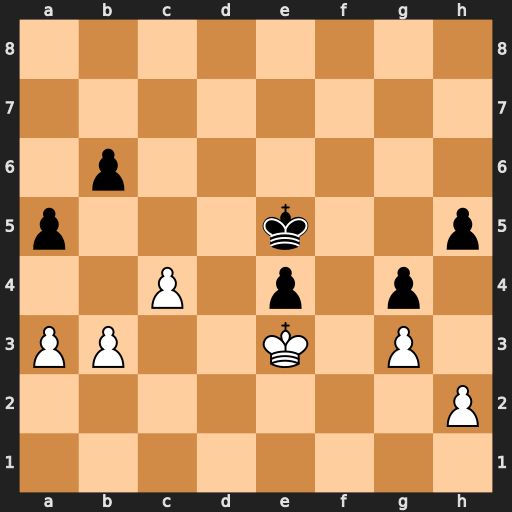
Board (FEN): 8/8/1p6/p3k2p/2P1p1p1/PP2K1P1/7P/8
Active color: w
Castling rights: -
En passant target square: -
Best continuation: b4 axb4 axb4